Question: I am using and have some problem with textField data continue on next page.
I have 3 textField in detail band.
Band splitType="Stretch".
Every textfiled has borders and isPrintWhenDetailOverflows param set "true".
When data in textfield does not fit on page it continues on next. So i need to print other textfileds of same band (because i need to print borders of every textfield)
But isPrintWhenDetailOverflows="true also leads to repeating data in other textfields on second page though their contents fits on first page.
Illustration:

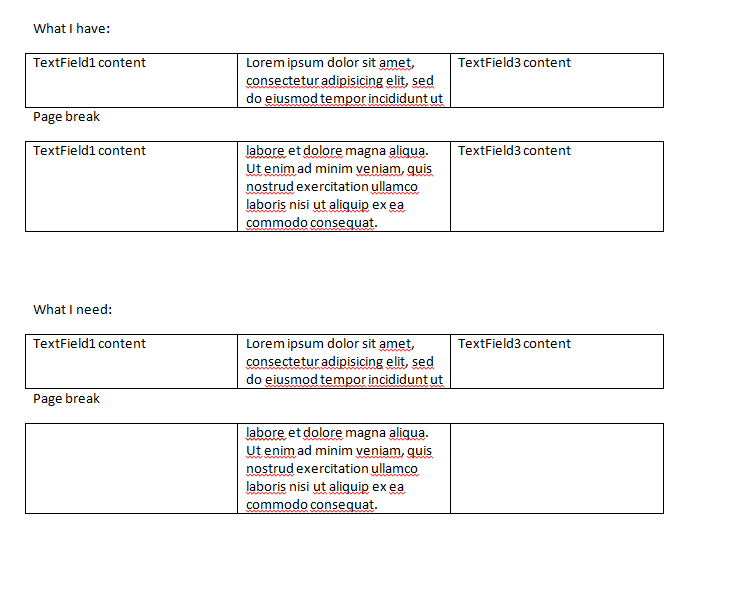
Answer: The jasper report documentation says:
'''
isPrintWhenDetailOverflows()
If this is set to true, the element will be reprinted on the next page if the band does not fit in the current page.
'''
So I think it might be a problem. 'isPrintWhenDetailOverflows="true"'. The two things 'isStretchWithOverflow="true"' and 'stretchType="RelativeToTallestObject"' are working for me in this case. So your 'textField' will be like:
'''
<textField isStretchWithOverflow="true" isBlankWhenNull="true">
<reportElement style="cell" stretchType="RelativeToTallestObject" x="266" y="0" width="266" height="15"/>
<textElement textAlignment="Left" verticalAlignment="Middle">
<font fontName="Arial" size="9" isBold="false" pdfEncoding="Cp1251" isPdfEmbedded="true"/>
<paragraph leftIndent="2"/>
</textElement>
<textFieldExpression><![CDATA[$F{structure}]]></textFieldExpression>
</textField>
'''